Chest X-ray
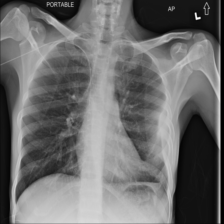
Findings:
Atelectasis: negative
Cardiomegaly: negative
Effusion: negative
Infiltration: negative
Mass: negative
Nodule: negative
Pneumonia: negative
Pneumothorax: negative
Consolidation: negative
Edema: negative
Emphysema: negative
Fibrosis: negative
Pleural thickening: negative
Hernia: negative